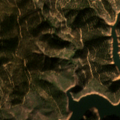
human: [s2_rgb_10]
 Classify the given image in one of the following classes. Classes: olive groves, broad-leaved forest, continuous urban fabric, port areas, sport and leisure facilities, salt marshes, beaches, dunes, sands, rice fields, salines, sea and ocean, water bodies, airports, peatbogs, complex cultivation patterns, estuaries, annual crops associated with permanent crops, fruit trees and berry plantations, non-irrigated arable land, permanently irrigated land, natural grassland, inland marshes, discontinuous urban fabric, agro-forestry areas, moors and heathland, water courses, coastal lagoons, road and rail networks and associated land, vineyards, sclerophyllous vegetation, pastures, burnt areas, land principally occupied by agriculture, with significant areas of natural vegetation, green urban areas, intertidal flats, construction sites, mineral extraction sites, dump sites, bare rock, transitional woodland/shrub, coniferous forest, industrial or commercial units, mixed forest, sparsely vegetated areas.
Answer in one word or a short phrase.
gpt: broad-leaved forest, transitional woodland/shrub, water bodies